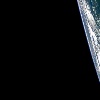
Label: space